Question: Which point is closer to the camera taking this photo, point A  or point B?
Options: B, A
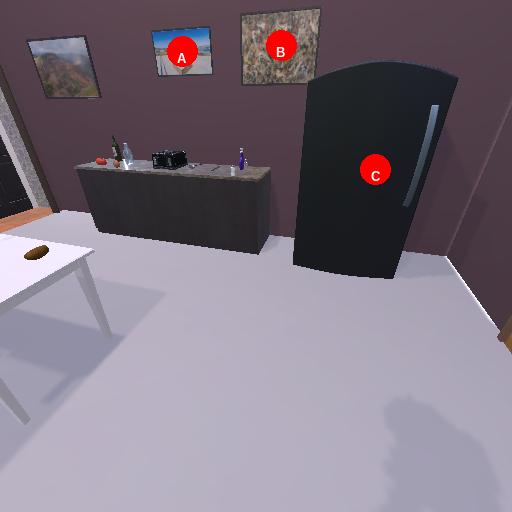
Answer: B